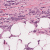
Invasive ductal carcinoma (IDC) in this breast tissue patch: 1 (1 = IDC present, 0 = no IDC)